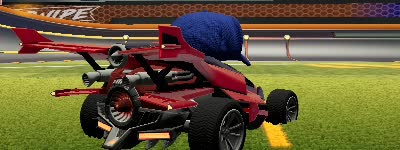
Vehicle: aftershock